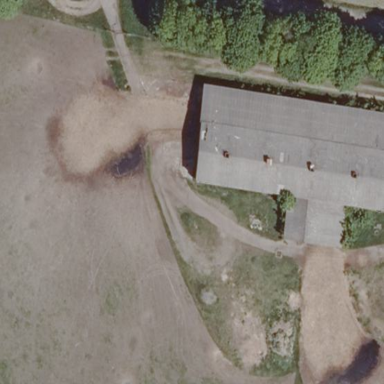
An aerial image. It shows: Farm auxiliary building.